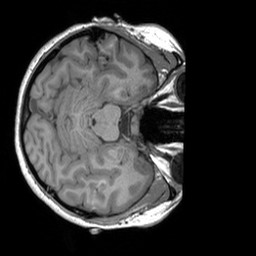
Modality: T1w
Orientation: axial
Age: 29
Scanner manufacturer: siemens
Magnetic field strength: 3 T
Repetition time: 1.9 s
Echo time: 0.00252 s